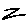
Label: zigzag